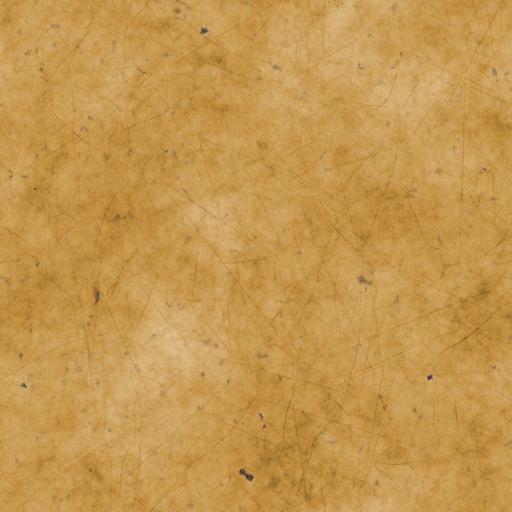
Tags: bumpy gold metal scratches silver steel